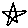
Label: star